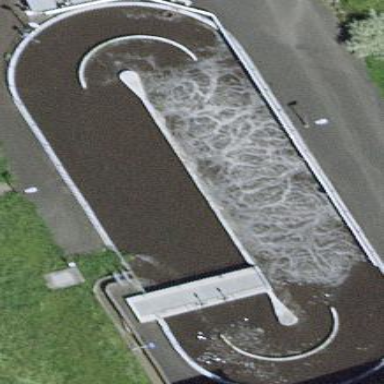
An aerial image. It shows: Reservoir used for sewage.